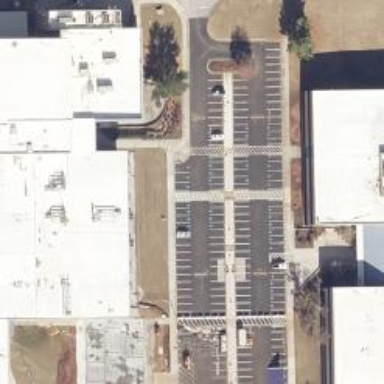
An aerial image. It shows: Parking space.